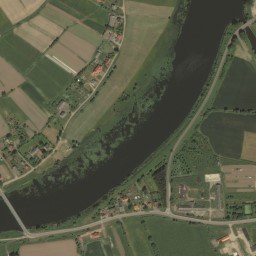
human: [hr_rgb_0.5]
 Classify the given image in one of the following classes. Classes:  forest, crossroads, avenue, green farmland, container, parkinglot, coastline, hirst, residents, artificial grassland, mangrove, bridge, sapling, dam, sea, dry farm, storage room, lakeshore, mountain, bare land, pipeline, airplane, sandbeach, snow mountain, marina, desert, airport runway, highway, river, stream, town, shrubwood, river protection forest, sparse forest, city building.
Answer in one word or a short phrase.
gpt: river